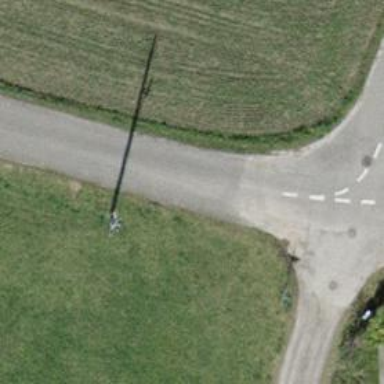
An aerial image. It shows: Asphalt cycleway.